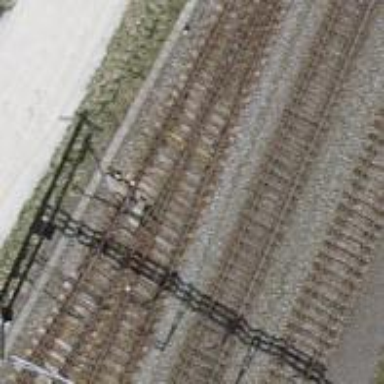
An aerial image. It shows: Railway switch.